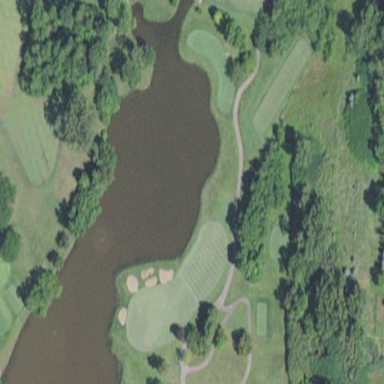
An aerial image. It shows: Water hazard in golf course. The hazard is natural water feature.